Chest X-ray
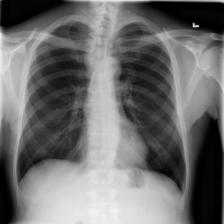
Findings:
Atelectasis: negative
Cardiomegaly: negative
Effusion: negative
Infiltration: positive
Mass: negative
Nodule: negative
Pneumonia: negative
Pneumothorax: negative
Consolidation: negative
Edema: negative
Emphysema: negative
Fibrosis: negative
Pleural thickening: negative
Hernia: negative